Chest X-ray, PA view. Patient: 66 years old, sex F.
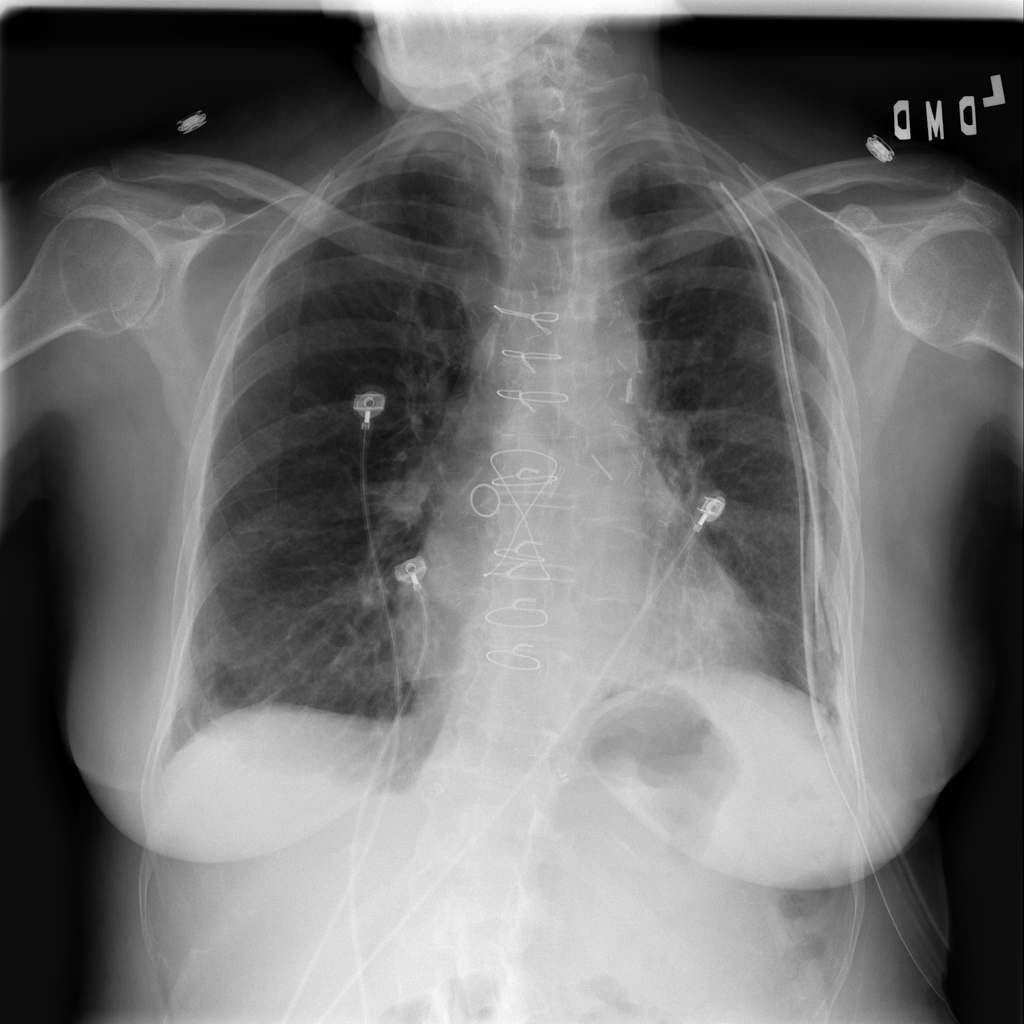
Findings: No Finding